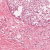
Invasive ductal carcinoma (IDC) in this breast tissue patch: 0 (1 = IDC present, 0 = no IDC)